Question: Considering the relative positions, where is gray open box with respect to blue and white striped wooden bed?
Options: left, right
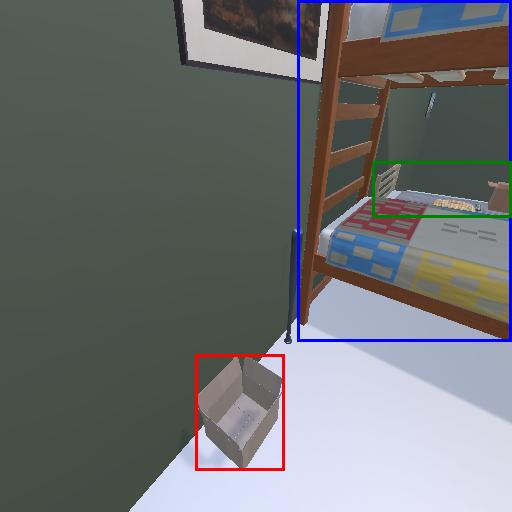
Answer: left